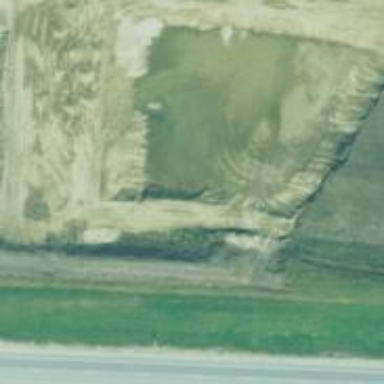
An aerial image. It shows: Detention basin used for land drainage purposes.